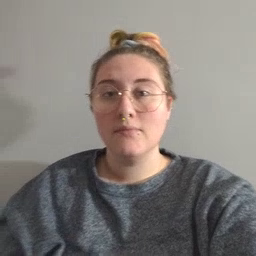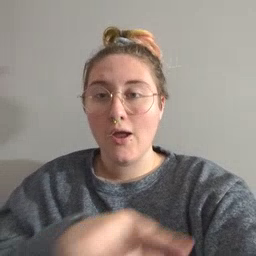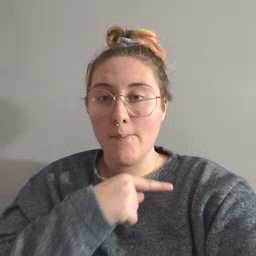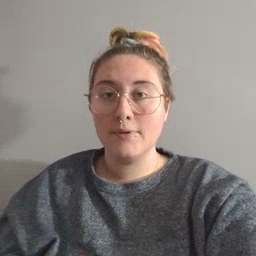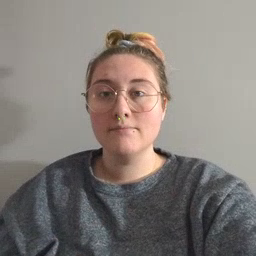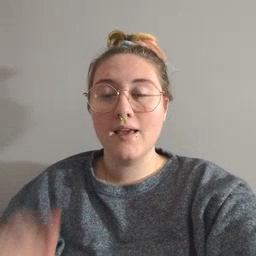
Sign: arm